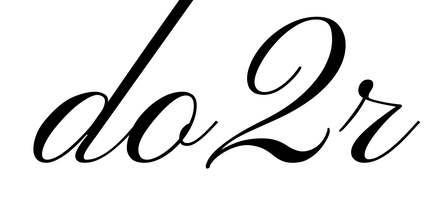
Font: PinyonScript-Regular